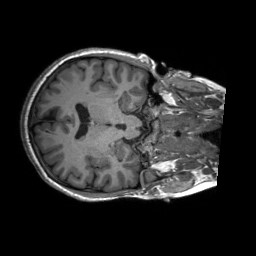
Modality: T1w
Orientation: axial